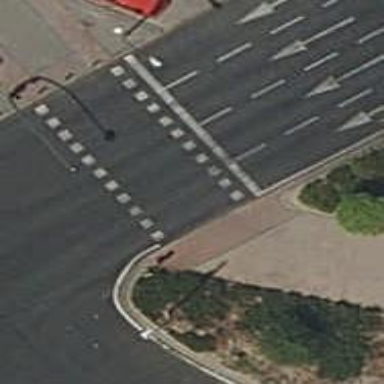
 with marked indicators for pedestrians."